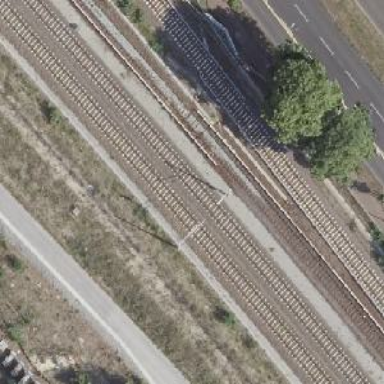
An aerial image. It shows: Railway milestone with catenary mast.